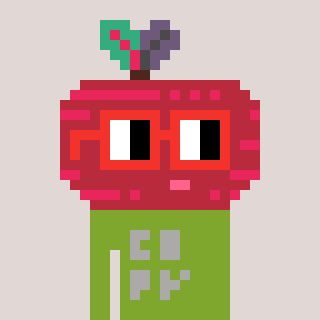
a pixel art character with square red glasses, a beet-shaped head and a slimegreen-colored body on a warm background